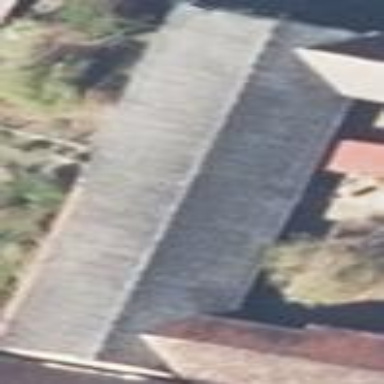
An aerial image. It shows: Barn.